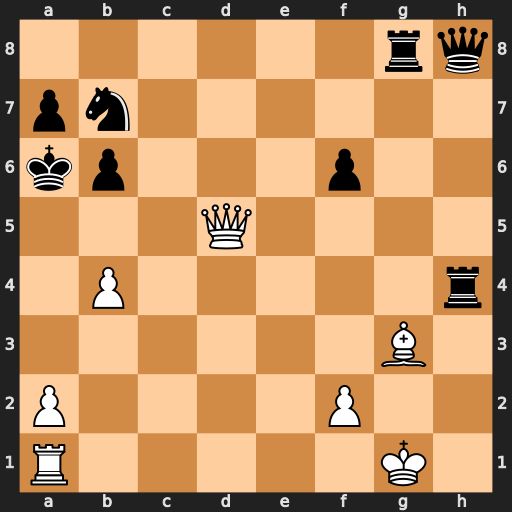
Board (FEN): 6rq/pn6/kp3p2/3Q4/1P5r/6B1/P4P2/R5K1
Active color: w
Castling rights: -
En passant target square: -
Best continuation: Qd3+ b5 Qa3+ Kb6 Qe3+